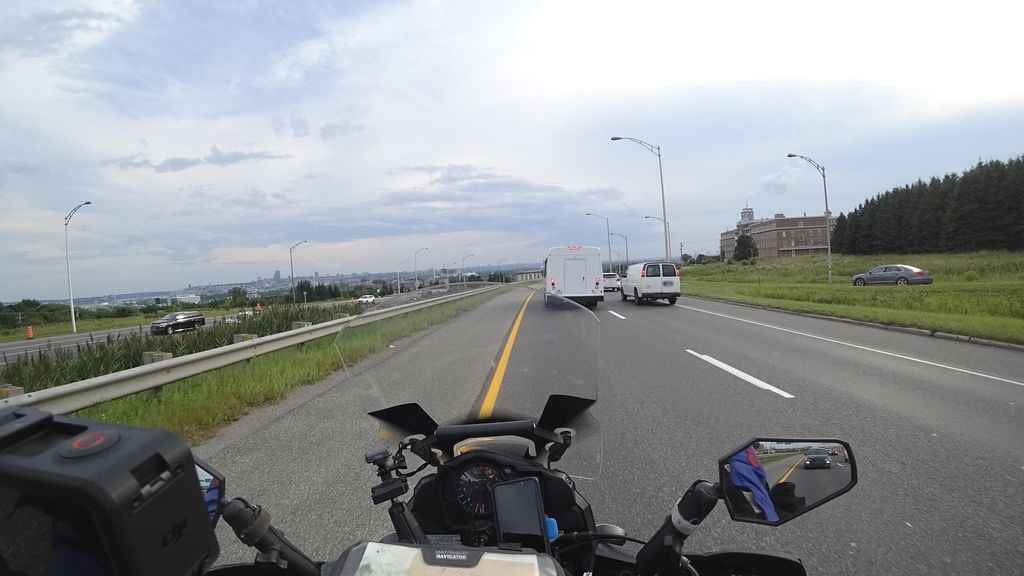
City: quebec_city